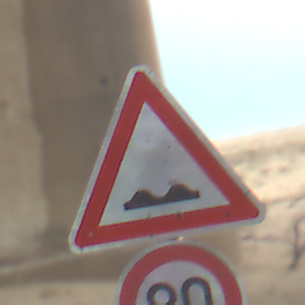
Verkehrszeichen: UnebeneFahrbahn
Zusatzzeichen unten: Geschwindigkeit80
Umgebung: Roofed, Beach
Tageszeit: Midday
Wetter: Overcast
Licht: Natural
Jahreszeit: NotSpecified
Kontrast: LowContrast